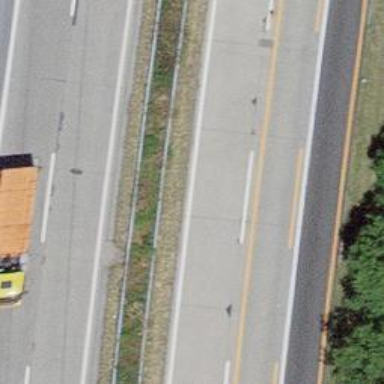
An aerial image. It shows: Asphalt motorway.